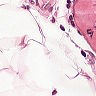
Metastatic tissue present: yes